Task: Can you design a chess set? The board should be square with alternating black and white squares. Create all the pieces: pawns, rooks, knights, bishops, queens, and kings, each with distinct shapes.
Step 2765:
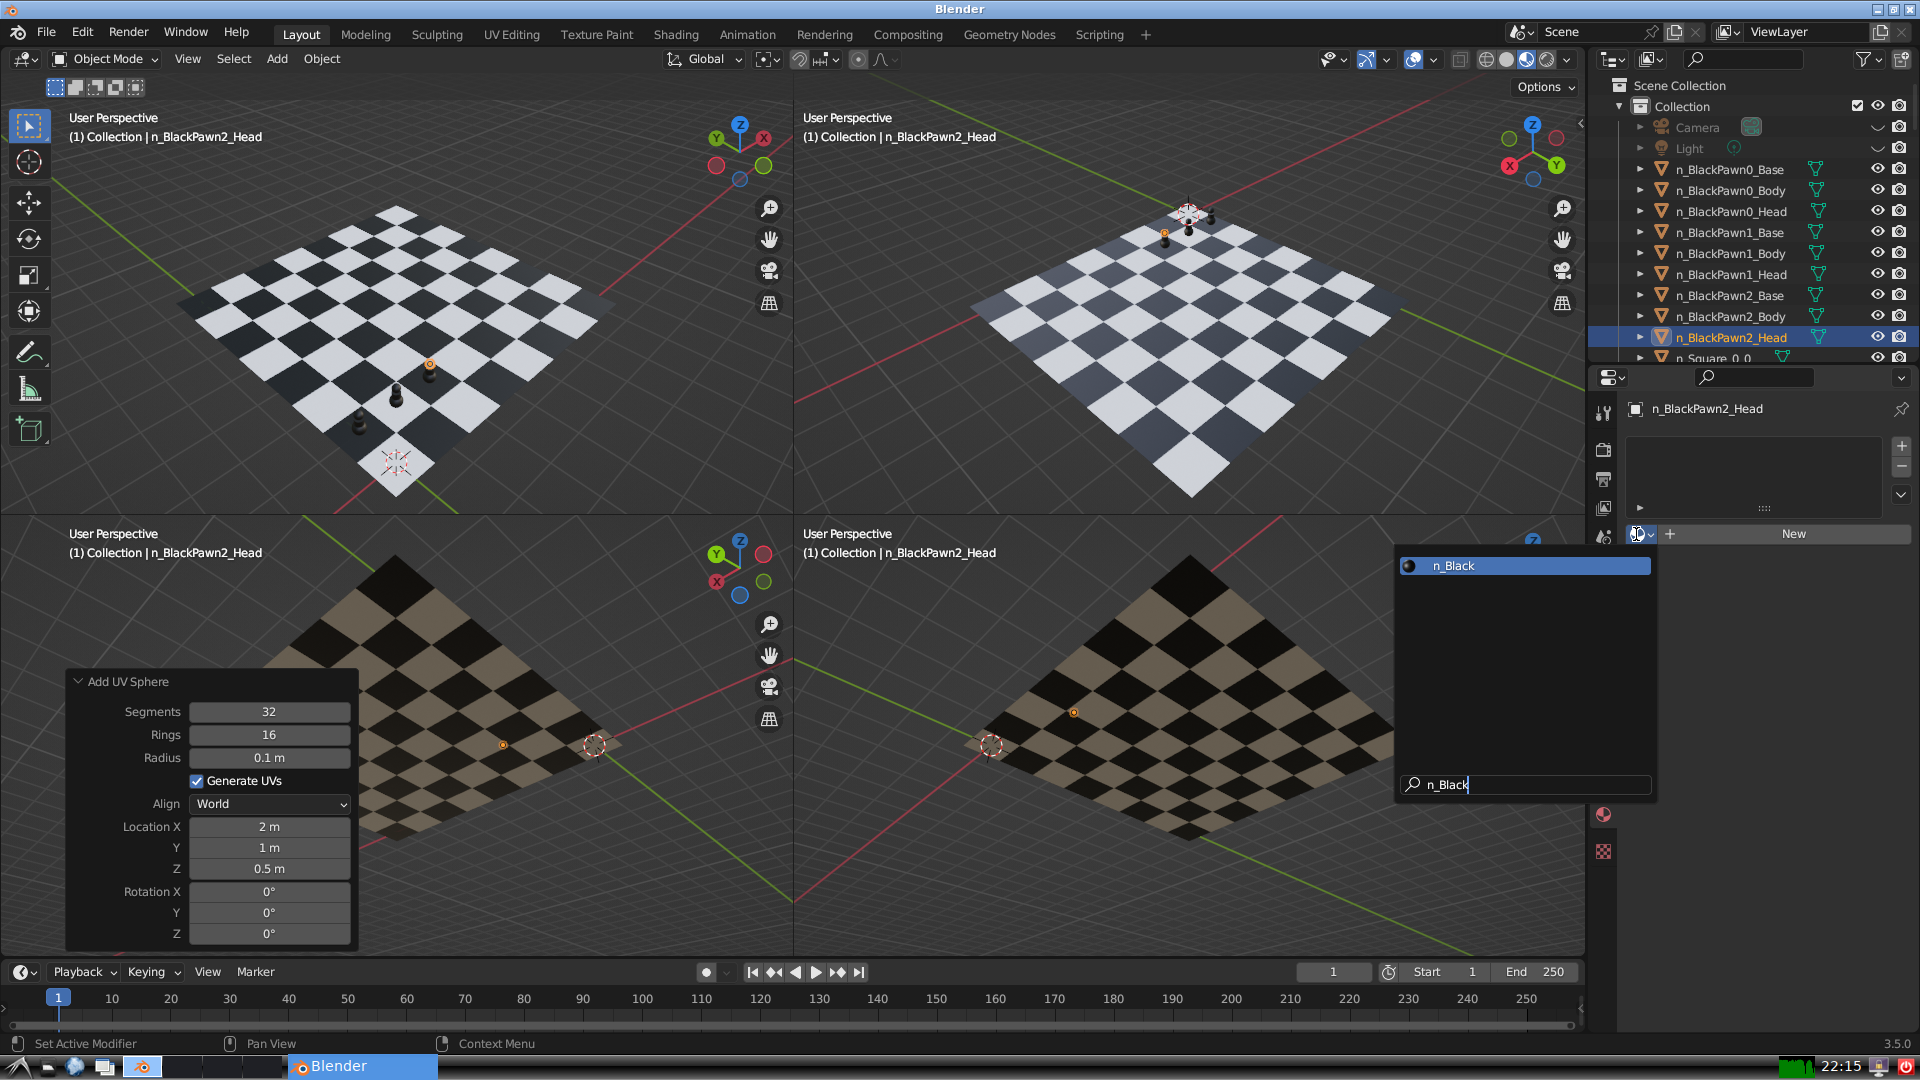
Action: {"key_press": ['Return']}